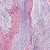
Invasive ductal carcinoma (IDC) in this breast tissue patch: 0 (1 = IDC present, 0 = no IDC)